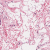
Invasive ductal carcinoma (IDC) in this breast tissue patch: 0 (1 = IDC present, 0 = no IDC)